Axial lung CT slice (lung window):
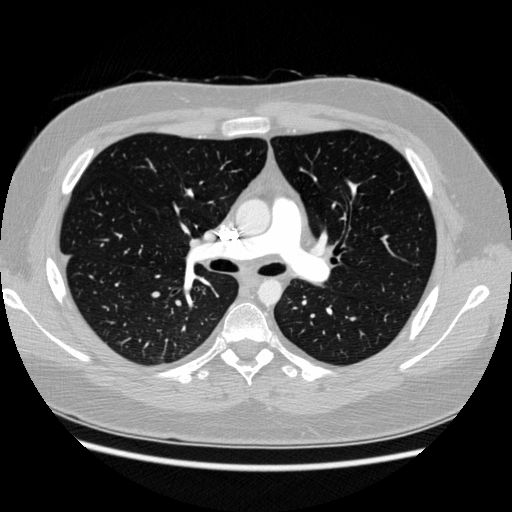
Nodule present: no